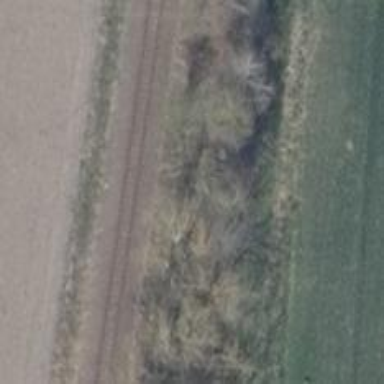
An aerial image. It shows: Row of deciduous broadleaved trees.